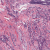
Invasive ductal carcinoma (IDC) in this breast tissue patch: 1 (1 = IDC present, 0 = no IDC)